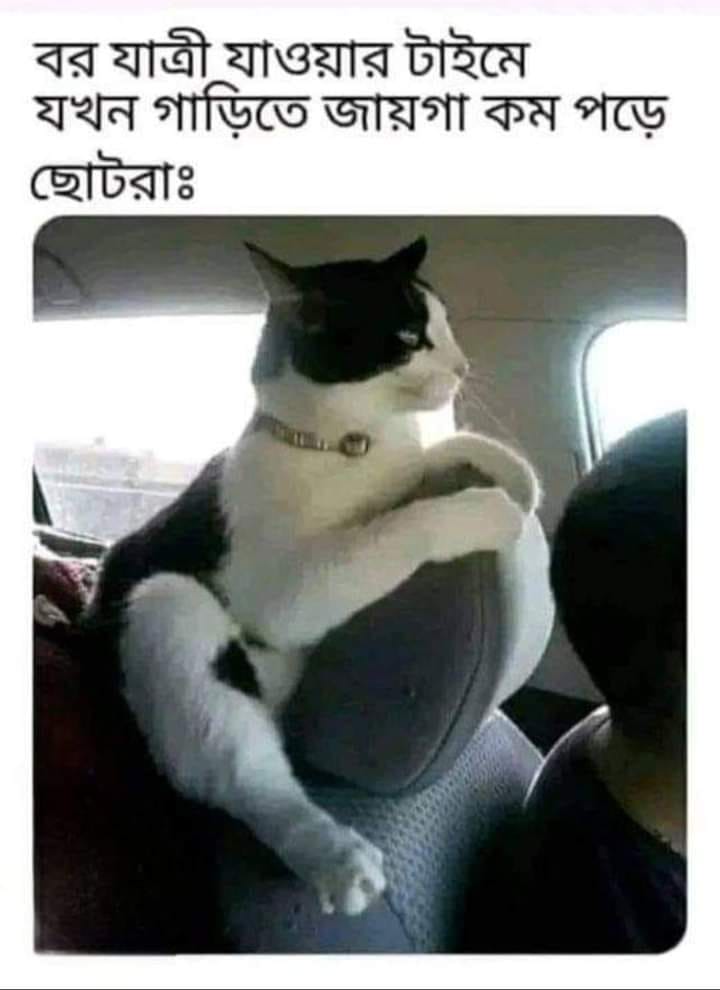
Text: বর যাত্রী যাওয়ার টাইমে যখন গাড়িতে জায়গা কম পড়ে ছোটরা
Label: Non Hate